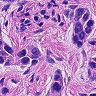
Metastatic tissue present: yes